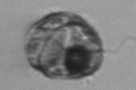
Label: Proterythropsis